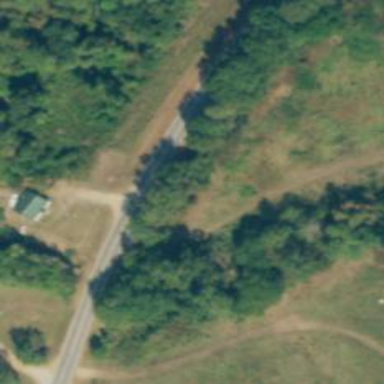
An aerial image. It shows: Secondary road.